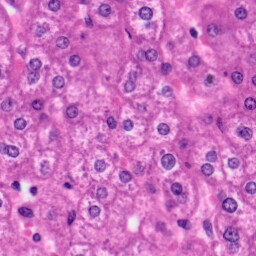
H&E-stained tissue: Liver